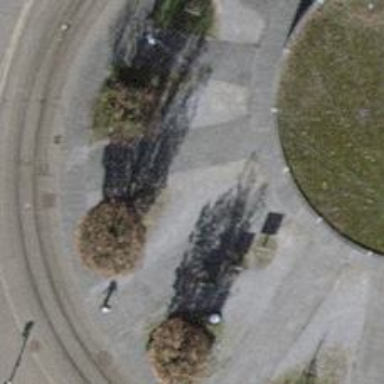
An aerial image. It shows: Bicycle rental service.